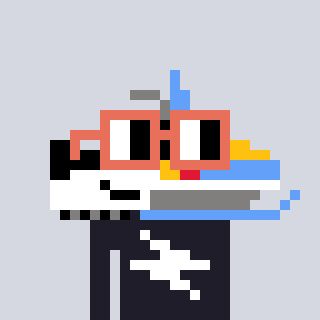
a pixel art character with square orange glasses, a snowmobile-shaped head and a grayscale-colored body on a cool background